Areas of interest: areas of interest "Scenic Spot"
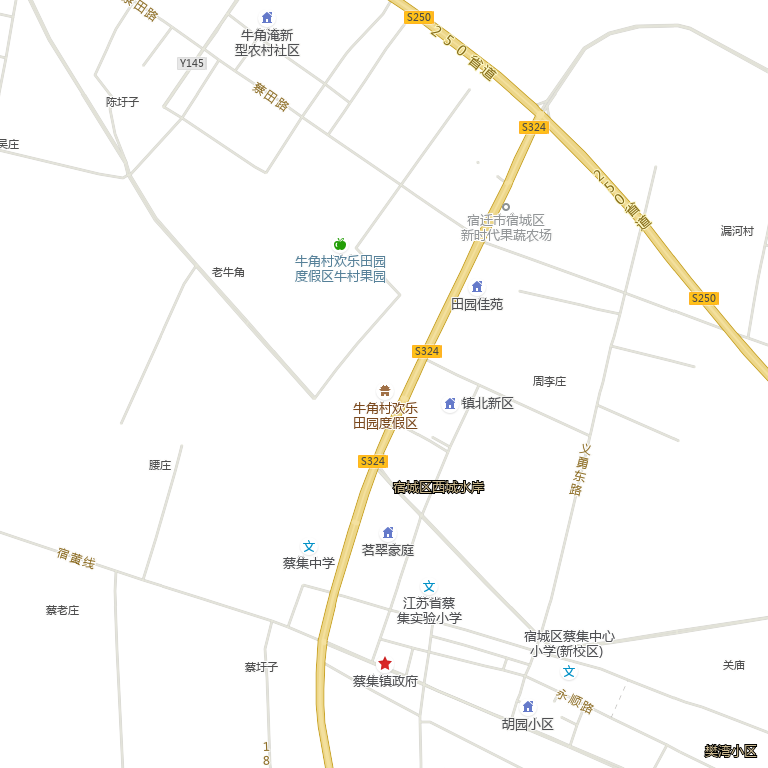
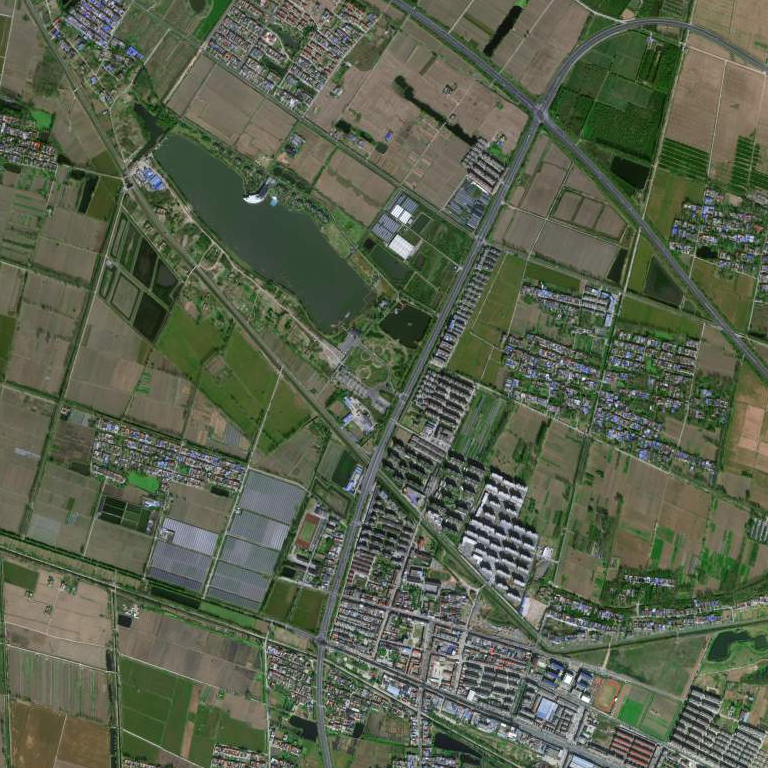